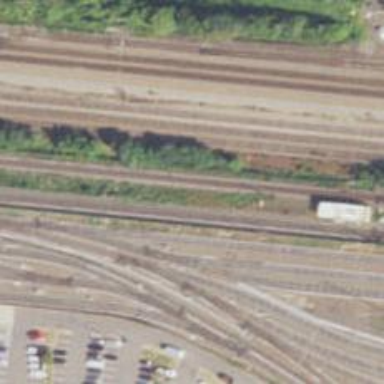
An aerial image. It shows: Junction on the railway.